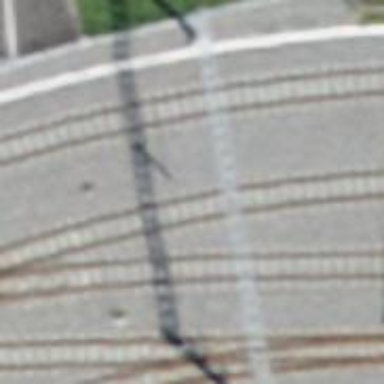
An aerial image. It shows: Narrow-gauge railway with one track passing through service yard. The railway is electrified with contact line.